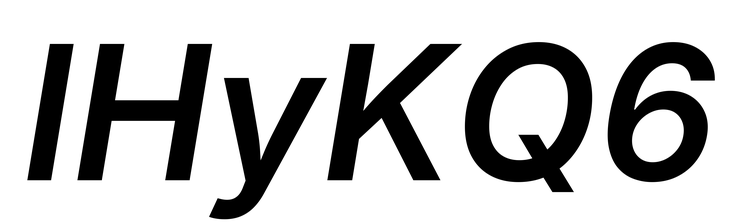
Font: Inter-Italic_SemiBold_Italic